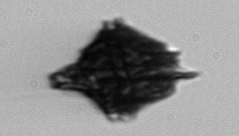
Label: Gonyaulax